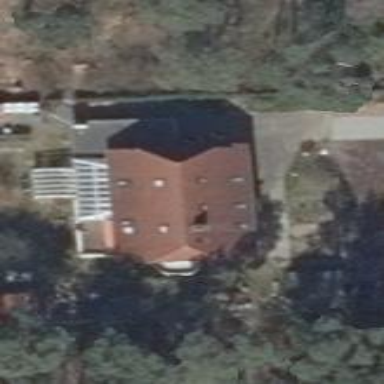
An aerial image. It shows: Detached building.